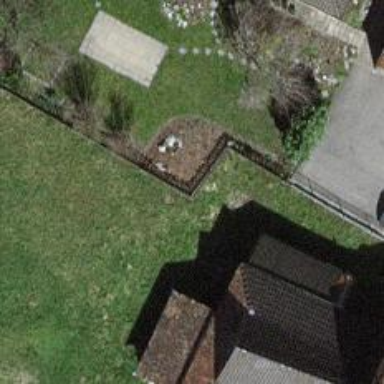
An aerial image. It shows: Fence.